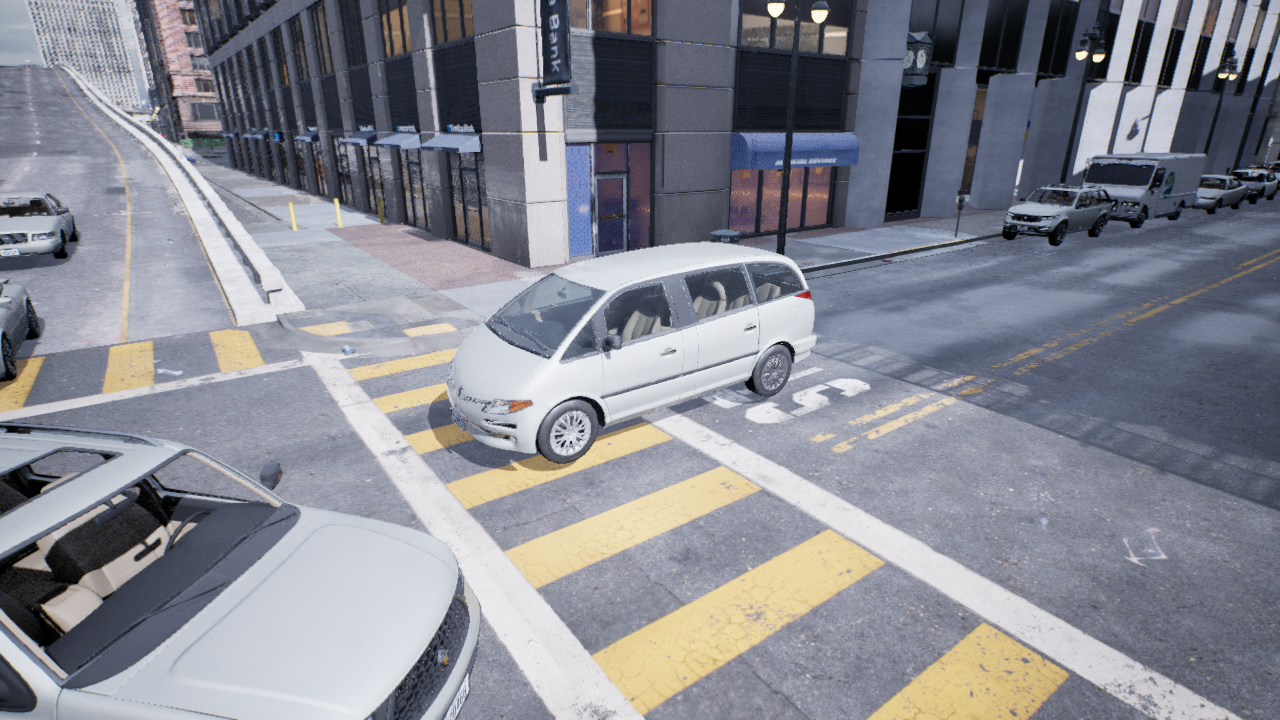
Venue: residential
Lighting: overcast
Vehicle rig: minivan